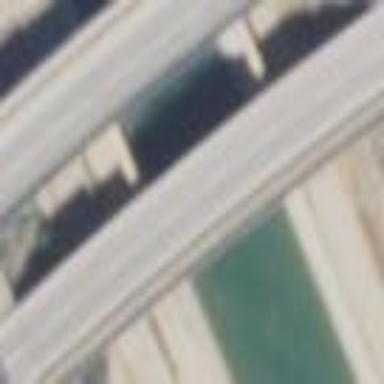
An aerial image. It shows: Concrete aqueduct bridge.